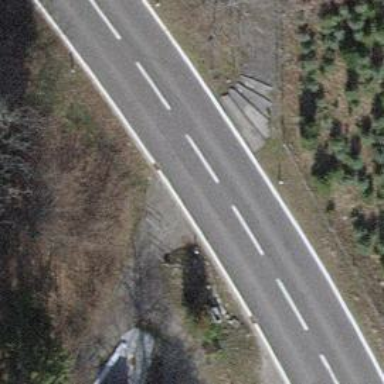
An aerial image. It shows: Set of steps on the road.